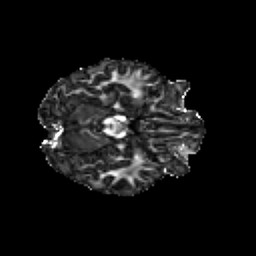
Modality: FA
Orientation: axial
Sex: male
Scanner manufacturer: siemens
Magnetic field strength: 3 T
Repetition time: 5 s
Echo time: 0.071 s